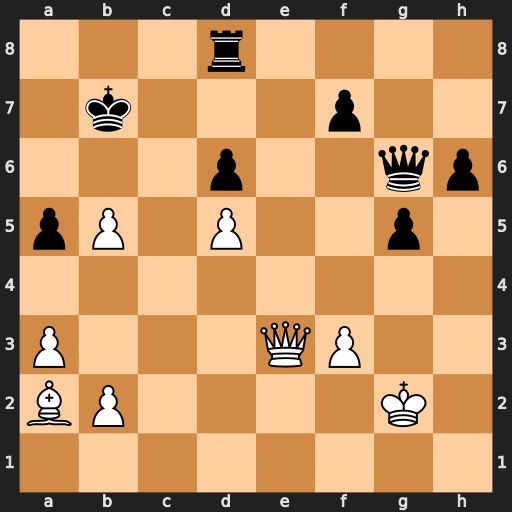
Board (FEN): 3r4/1k3p2/3p2qp/pP1P2p1/8/P3QP2/BP4K1/8
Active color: w
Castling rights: -
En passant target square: -
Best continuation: Qe7+ Kc8 b6 Qc2+ Kg3 Qc5 b7+ Kb8 Qxd8+